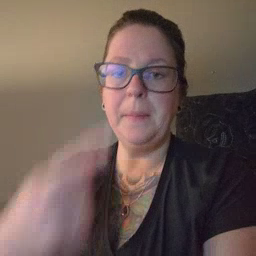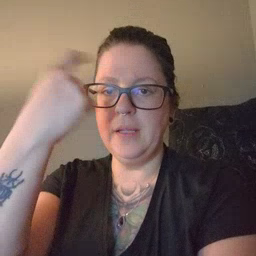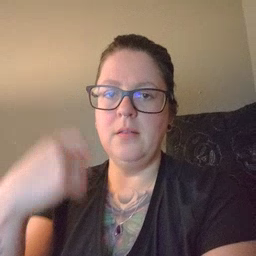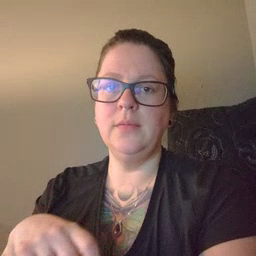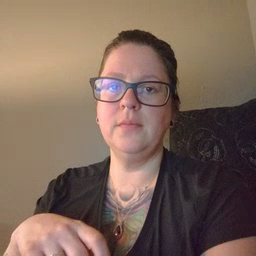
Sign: because